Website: lowes
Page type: customer-info-address
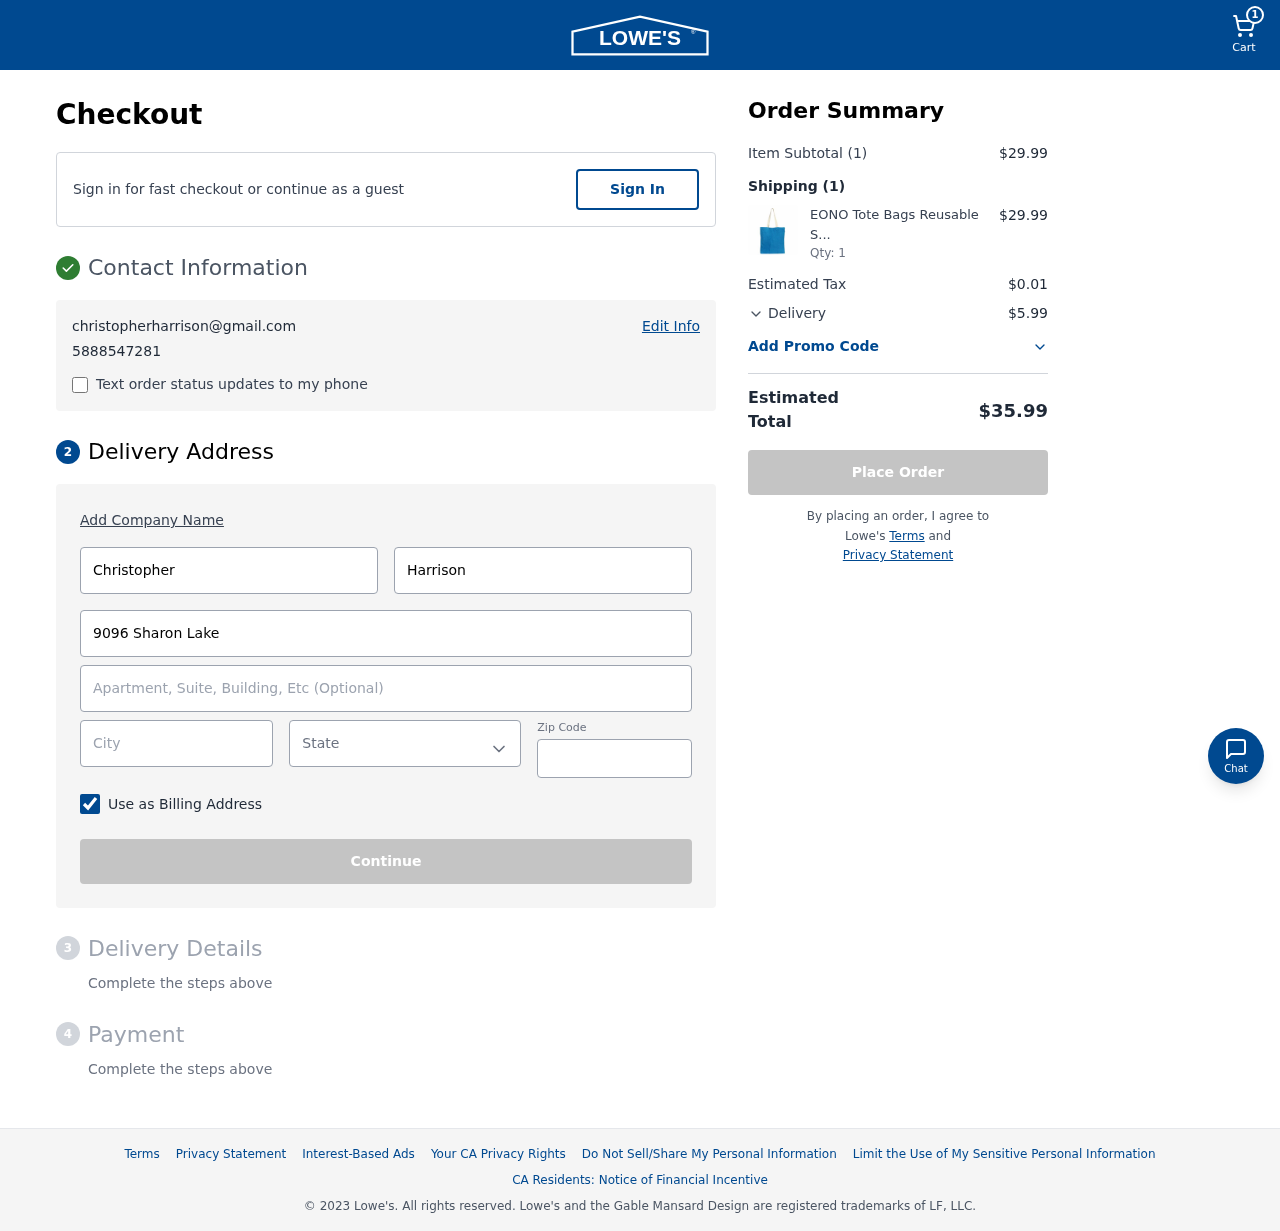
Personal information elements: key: PII_CITY
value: Irwinborough
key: PII_EMAIL
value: christopherharrison@gmail.com
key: PII_FIRSTNAME
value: Christopher
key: PII_LASTNAME
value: Harrison
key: PII_PHONE
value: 5888547281
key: PII_POSTCODE
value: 28221
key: PII_STATE
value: Arkansas
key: PII_STREET
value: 9096 Sharon Lake
Product elements: key: PRODUCT1_NAME
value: EONO Tote Bags Reusable Shopping Bag Eco-Friendly Recycled Cotton Fabric Handbag Grocery Shoulder Pl
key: PRODUCT1_QUANTITY
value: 1
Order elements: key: ORDER_NUM_ITEMS
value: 1
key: ORDER_SUBTOTAL
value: $29.99
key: ORDER_NUM_ITEMS2
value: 1
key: ORDER_SUBTOTAL2
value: $29.99
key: ORDER_TAX
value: $0.01
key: ORDER_SHIPPING_COST
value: $5.99
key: ORDER_TOTAL
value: $35.99